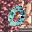
Label: 0